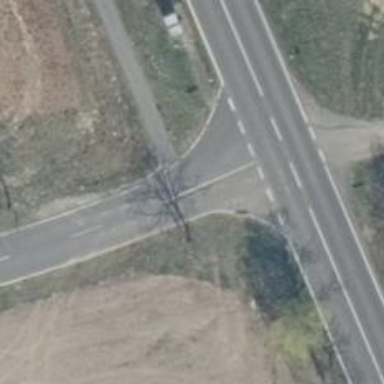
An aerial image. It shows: Asphalt road classified as tertiary.